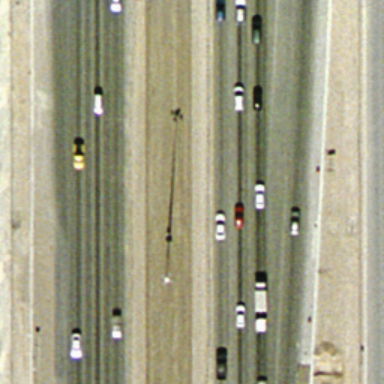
There are two straight freeways closed together .